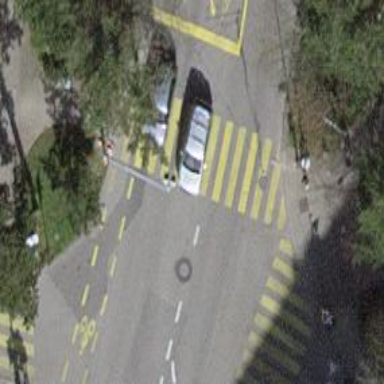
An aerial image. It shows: Secondary road with asphalt surface. It has designated cycle lane on the left side.